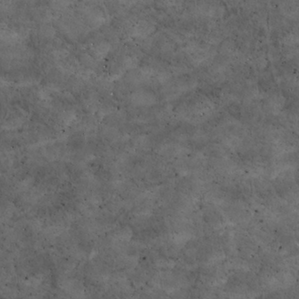
Label: non_frost